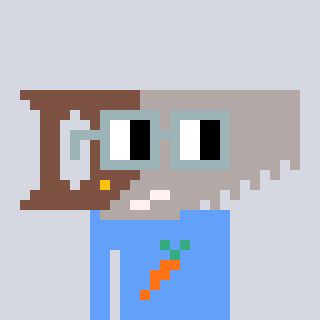
a pixel art character with square dark gray glasses, a saw-shaped head and a blue-colored body on a cool background